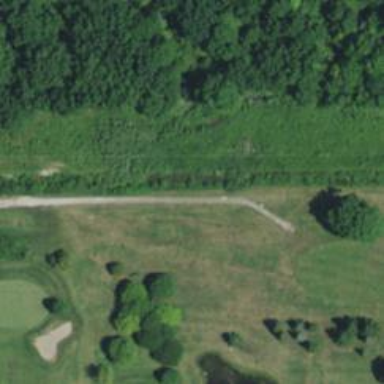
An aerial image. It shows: Service road designated as golf cart path.